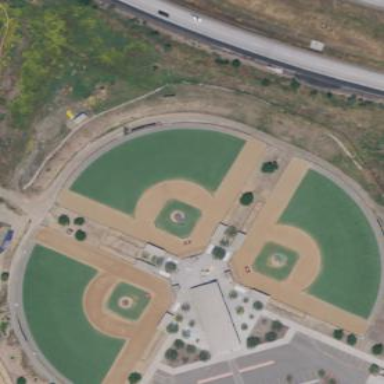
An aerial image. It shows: Baseball pitch for leisure land activities.